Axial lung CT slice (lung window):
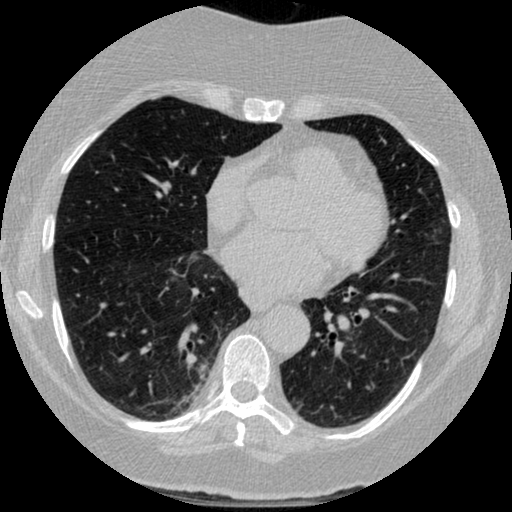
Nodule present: no